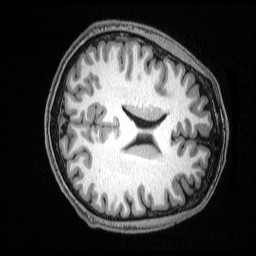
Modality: T1w
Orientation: axial
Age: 29
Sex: male
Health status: healthy
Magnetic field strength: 3 T
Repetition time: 2.53 s
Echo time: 0.00331 s